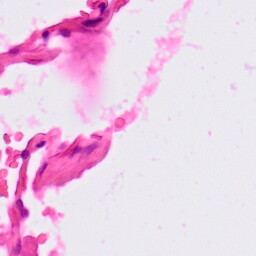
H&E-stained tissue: Lung